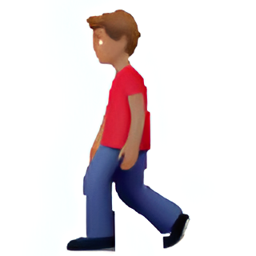
Name: man walking type 4
Emoji: 🚶🏽‍♂️
Group: People & Body
Sub-group: person-activity